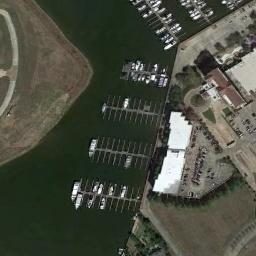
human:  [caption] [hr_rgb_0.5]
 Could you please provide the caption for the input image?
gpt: Many ships are in the harbor .

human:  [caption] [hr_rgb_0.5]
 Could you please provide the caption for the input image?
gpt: The harbor has some neatly docked boats and some buildings are on the shore .

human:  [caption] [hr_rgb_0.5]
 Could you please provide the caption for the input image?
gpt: There is little traffic on the road near the harbor .

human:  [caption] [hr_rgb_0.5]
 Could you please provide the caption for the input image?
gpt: There are some ships moored on the sea next to the harbor next to the building and the bare land, And there are many empty spaces .

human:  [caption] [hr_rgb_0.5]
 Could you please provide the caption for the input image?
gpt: There are some ships and a white building at the harbor .